Question: While working with Angular5 with firebase as the database, I'm trying to create a new user from 'createUserWithEmailAndPassword(email, password)'.
But when I'm entering an already existing email (for testing), the function is returning HTTP POST error along (not expected) with an error-object (expected).
I tried catching the error with '.catch()' but the HTTP POST error is still printing to console along with the firebase URL with my API key.
Here's my code in AuthService typescript class:
'''
signupUser(username: string, password: string) {
firebase.auth().createUserWithEmailAndPassword(username, password)
.catch(function(err) {
const errorCode = err.code;
const errorMsg = err.message;
console.log('Error code: ', errorCode);
console.log('Error Message: ', errorMsg);
console.log('Error: ', err);
});
}
'''
Here's where the above code is being called:
'''
onSignup(form: NgForm) {
const username: string = form.value.username;
const password: string = form.value.password;
try {
this.authService.signupUser(username, password);
} catch (err) {
console.log('try-catch called ');
}
}
'''
Here's what's getting displayed on the console:

Kindly suggest what I'm doing wrong here as I don't want that HTTP POST message printing to the console showing my API_KEY.
Also <URL> regarding the same.
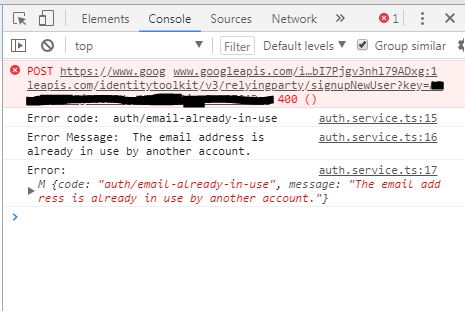
Answer: The Firebase Authentication SDK communicates with its backend through HTTP requests. Your browser's JavaScript console simply shows the HTTP response code that the Firebase Authentication server sends back to the client.
There is no way to suppress this message through an API. If you don't want to see this, you can try turning off error logging in your JavaScript console.